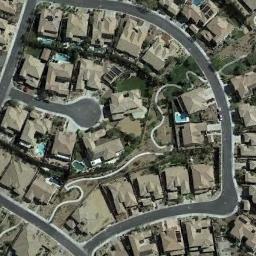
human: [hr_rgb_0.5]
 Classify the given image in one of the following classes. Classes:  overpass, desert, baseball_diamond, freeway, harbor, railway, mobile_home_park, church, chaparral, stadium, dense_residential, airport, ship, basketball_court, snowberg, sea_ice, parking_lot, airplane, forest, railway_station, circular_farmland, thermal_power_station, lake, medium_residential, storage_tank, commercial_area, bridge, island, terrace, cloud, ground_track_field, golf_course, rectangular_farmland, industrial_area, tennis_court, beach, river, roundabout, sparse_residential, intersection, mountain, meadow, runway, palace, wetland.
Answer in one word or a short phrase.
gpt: dense_residential